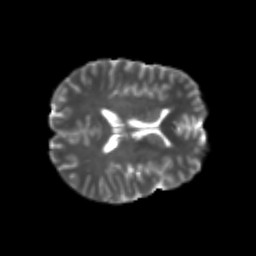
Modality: T2w
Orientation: axial
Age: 24
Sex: male
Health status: healthy
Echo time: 0.074 s